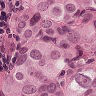
Metastatic tissue present: yes